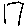
Label: square